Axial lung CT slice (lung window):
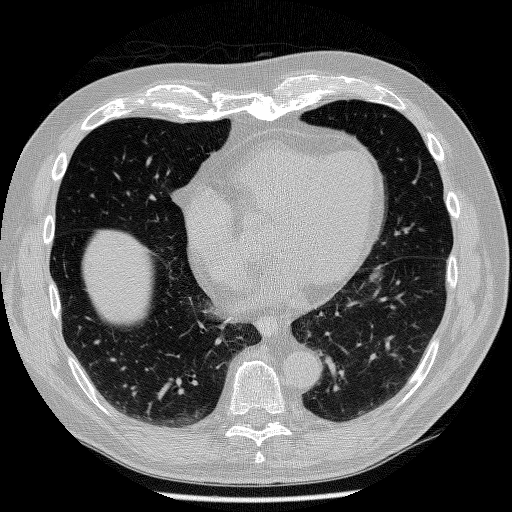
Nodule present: no